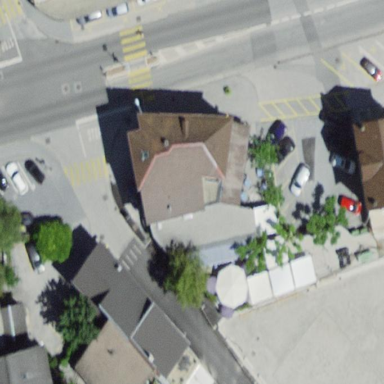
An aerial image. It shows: Restaurant in building.